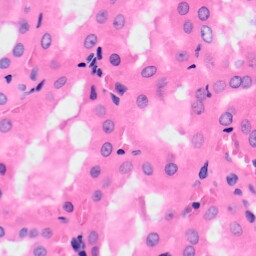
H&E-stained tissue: Kidney